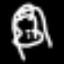
Label: frog